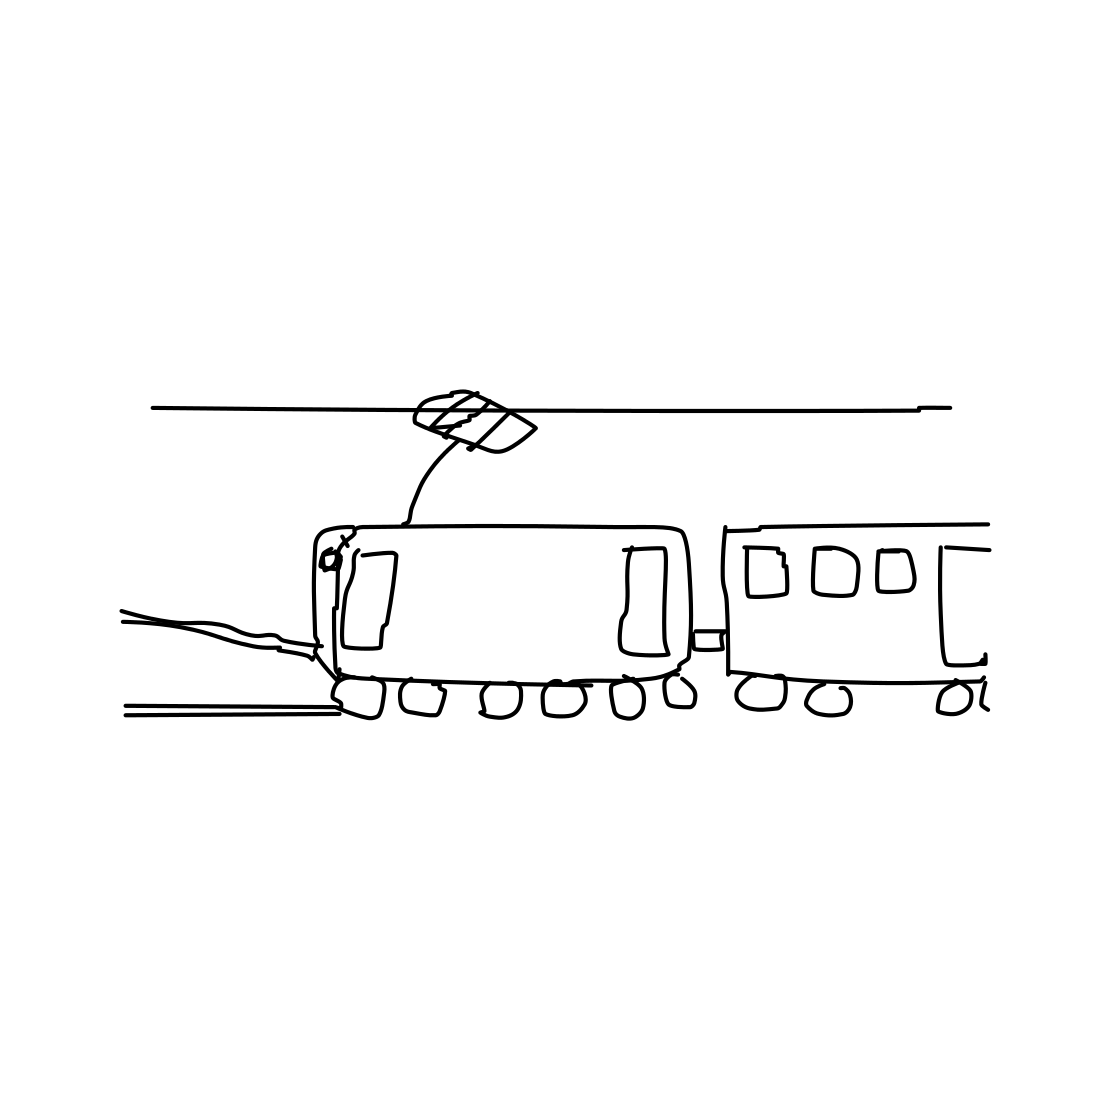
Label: train